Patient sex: M
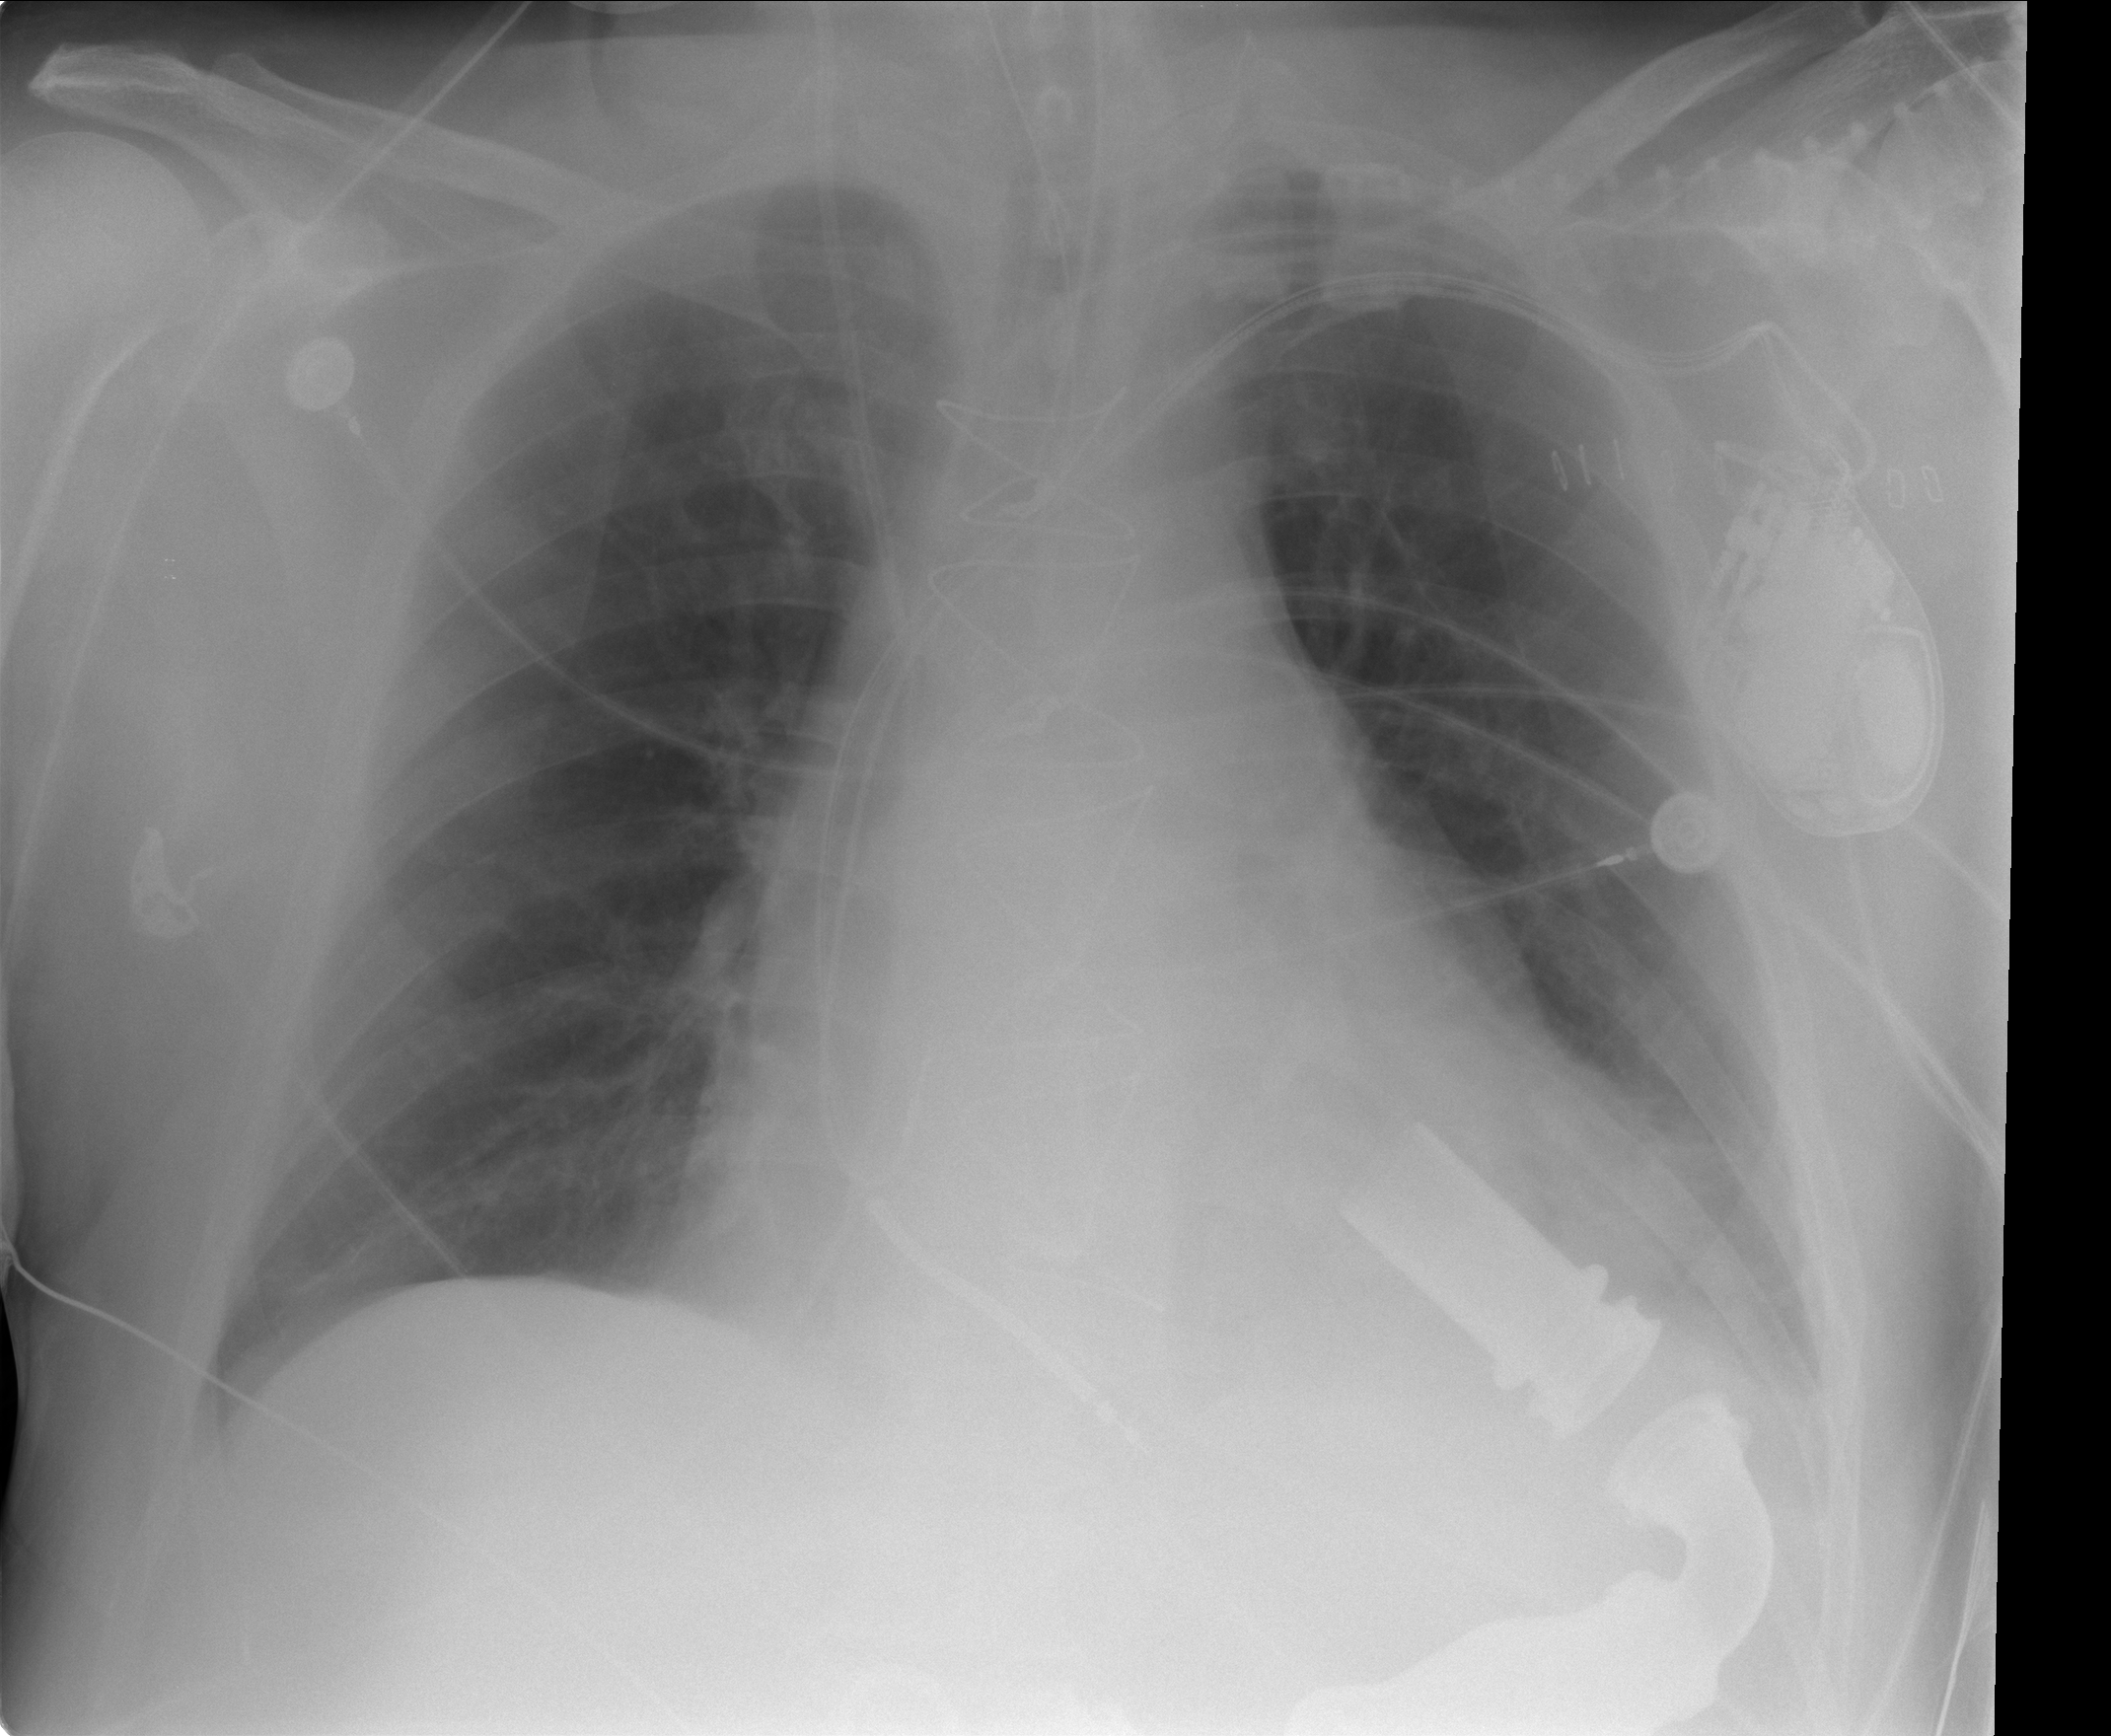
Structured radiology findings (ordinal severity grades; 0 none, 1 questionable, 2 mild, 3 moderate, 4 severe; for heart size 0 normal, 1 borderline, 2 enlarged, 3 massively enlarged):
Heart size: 2
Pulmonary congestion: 0
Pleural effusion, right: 0
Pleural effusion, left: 2
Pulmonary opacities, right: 0
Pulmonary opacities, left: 0
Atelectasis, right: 1
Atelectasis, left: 2